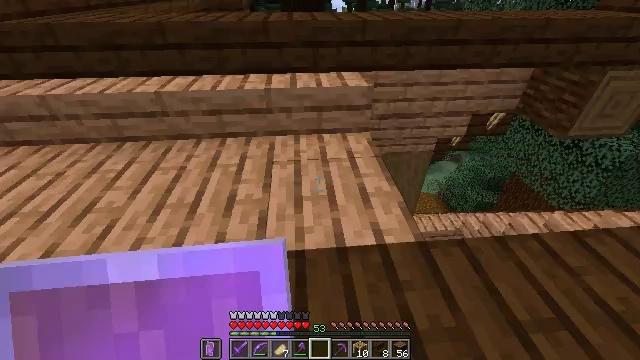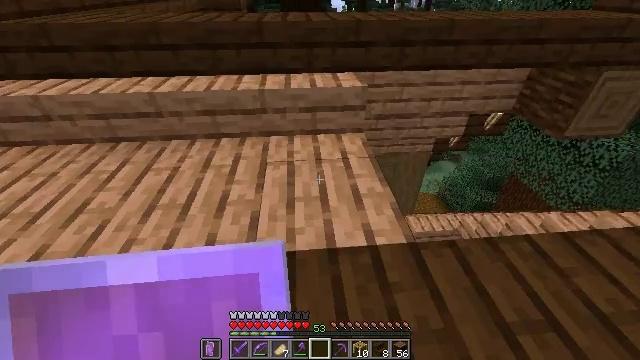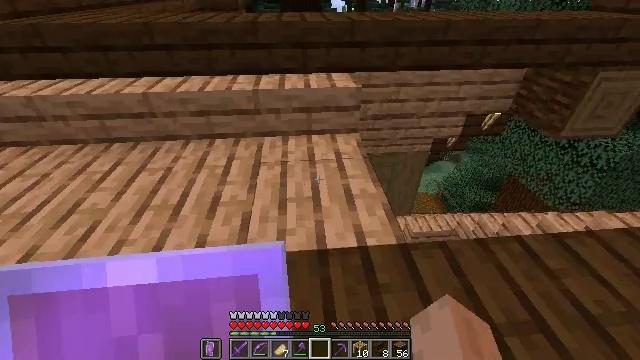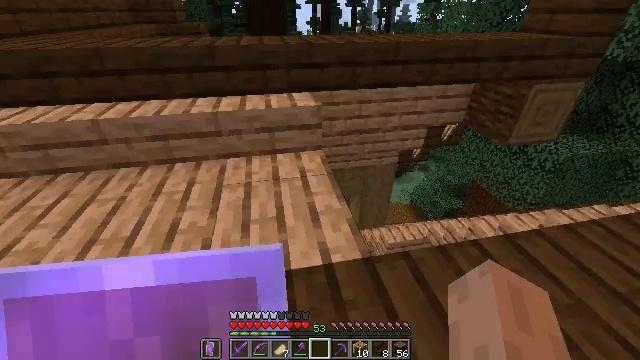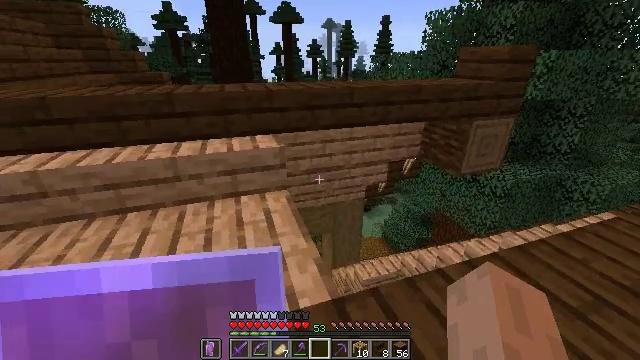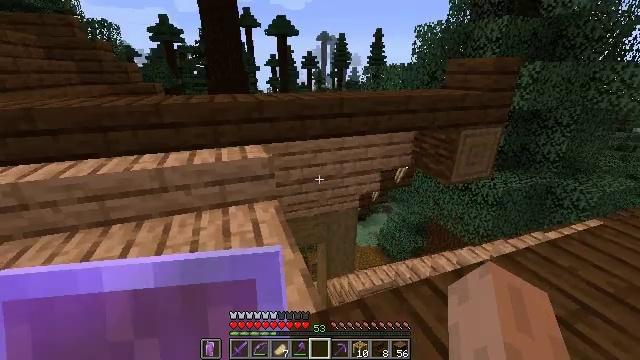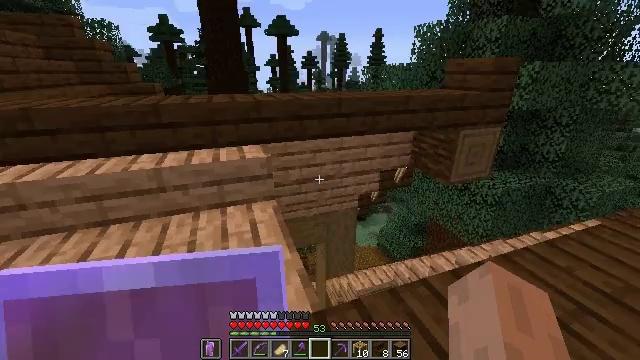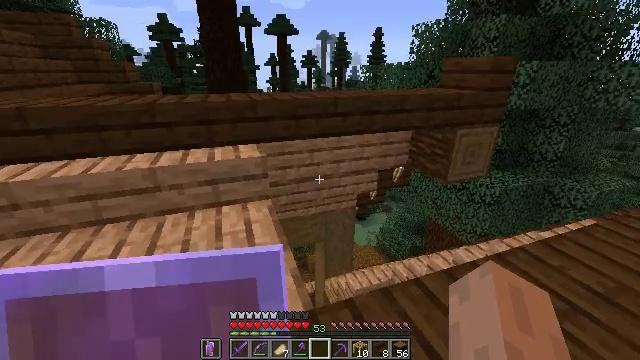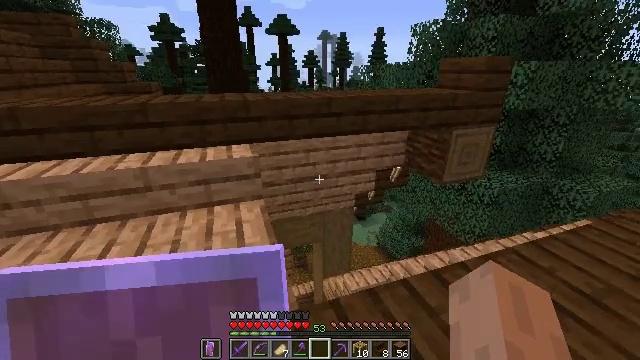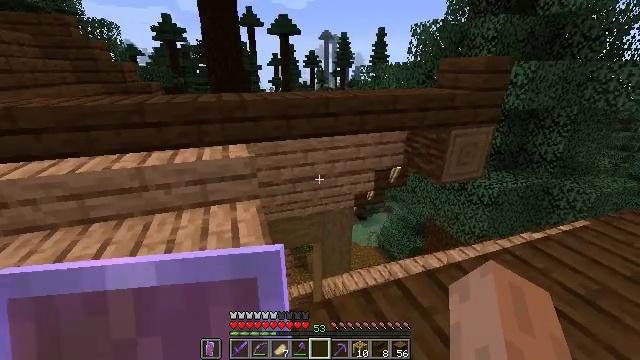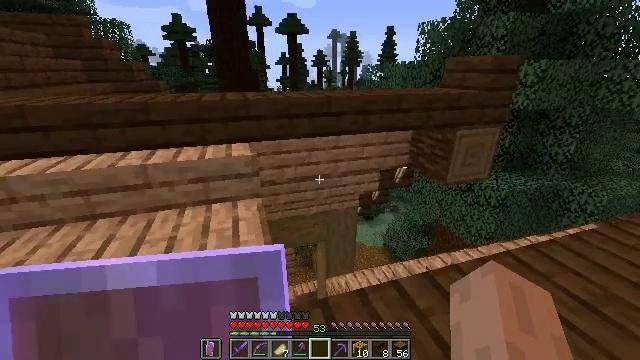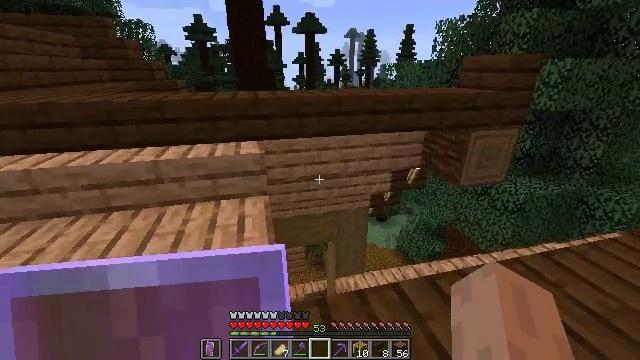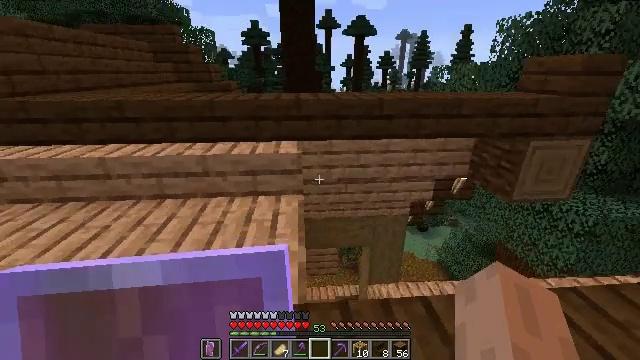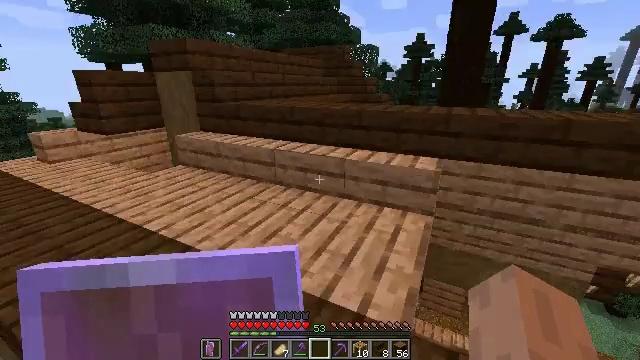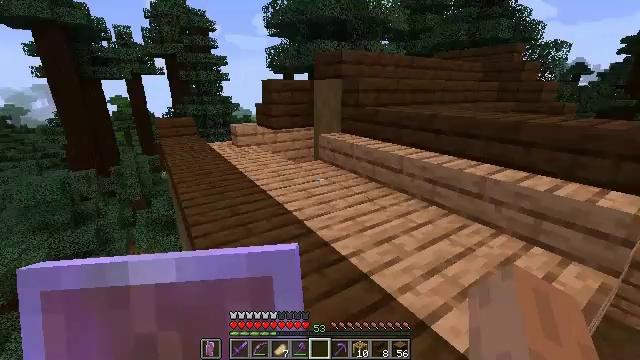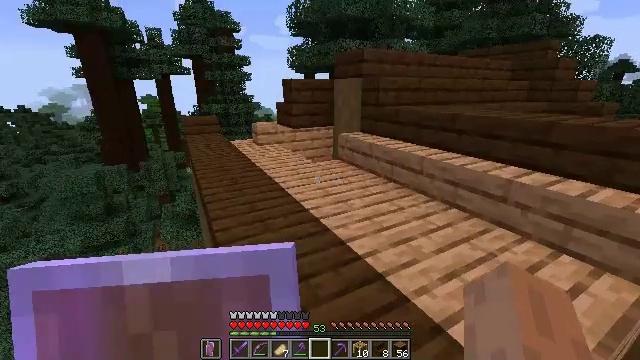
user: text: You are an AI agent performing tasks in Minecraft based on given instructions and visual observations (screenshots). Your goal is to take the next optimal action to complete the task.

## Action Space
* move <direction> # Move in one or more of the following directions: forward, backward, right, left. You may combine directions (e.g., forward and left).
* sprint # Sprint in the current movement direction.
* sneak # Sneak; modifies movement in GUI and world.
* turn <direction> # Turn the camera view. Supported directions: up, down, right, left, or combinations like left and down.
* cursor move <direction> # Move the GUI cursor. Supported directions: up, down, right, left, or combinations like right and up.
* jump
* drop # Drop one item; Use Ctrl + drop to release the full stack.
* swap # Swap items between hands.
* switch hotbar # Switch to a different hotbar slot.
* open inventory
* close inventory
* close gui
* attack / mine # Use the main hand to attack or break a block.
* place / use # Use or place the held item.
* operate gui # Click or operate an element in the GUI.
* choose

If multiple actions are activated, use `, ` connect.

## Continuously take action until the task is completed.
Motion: motion action
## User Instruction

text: Collect the jungle slab by destroying it.
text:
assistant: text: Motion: move right, sneak
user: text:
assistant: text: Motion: move right, sneak
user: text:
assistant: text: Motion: move right, sneak, turn right and up
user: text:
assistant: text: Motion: move right, sneak, turn right and up
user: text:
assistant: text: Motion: move right, sneak, turn right and up
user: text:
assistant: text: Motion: move right, sneak
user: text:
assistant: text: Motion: move right, sneak
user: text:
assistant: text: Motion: move right, sneak
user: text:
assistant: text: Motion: move right, sneak
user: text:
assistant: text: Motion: move right, sneak, turn left
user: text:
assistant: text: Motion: move right, sneak, turn left
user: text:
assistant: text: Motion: move right, sneak, turn left
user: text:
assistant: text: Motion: move right, sneak, turn left and up
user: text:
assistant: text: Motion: sneak, turn left and up
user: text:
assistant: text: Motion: sneak, turn left
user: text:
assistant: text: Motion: sneak
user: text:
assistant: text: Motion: sneak
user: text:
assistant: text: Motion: sneak
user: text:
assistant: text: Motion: move forward, sneak
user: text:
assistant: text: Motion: move forward, sneak
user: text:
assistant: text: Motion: move forward, sneak
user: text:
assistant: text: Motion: move forward, sneak
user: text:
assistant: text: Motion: move forward, sneak
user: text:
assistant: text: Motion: move forward, sneak
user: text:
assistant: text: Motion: move forward, sneak
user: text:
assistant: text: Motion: move forward, sneak
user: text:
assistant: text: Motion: move forward, sneak
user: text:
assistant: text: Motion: move forward, sneak
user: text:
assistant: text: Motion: move forward, sneak
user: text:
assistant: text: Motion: move forward, sneak